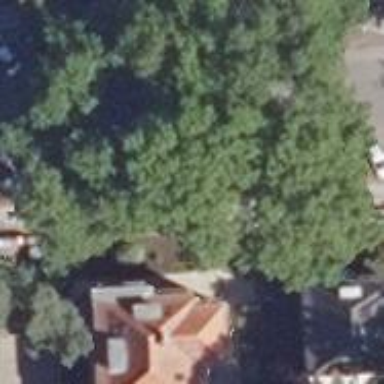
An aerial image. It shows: Beautiful tree in nature.